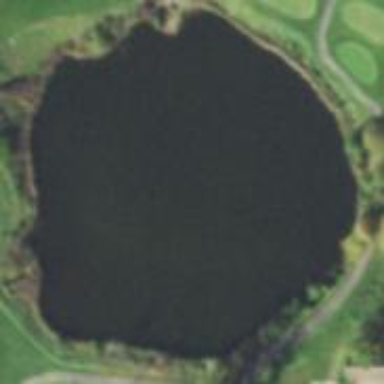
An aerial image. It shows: Water hazard on golf course. The hazard is natural water feature.